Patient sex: F
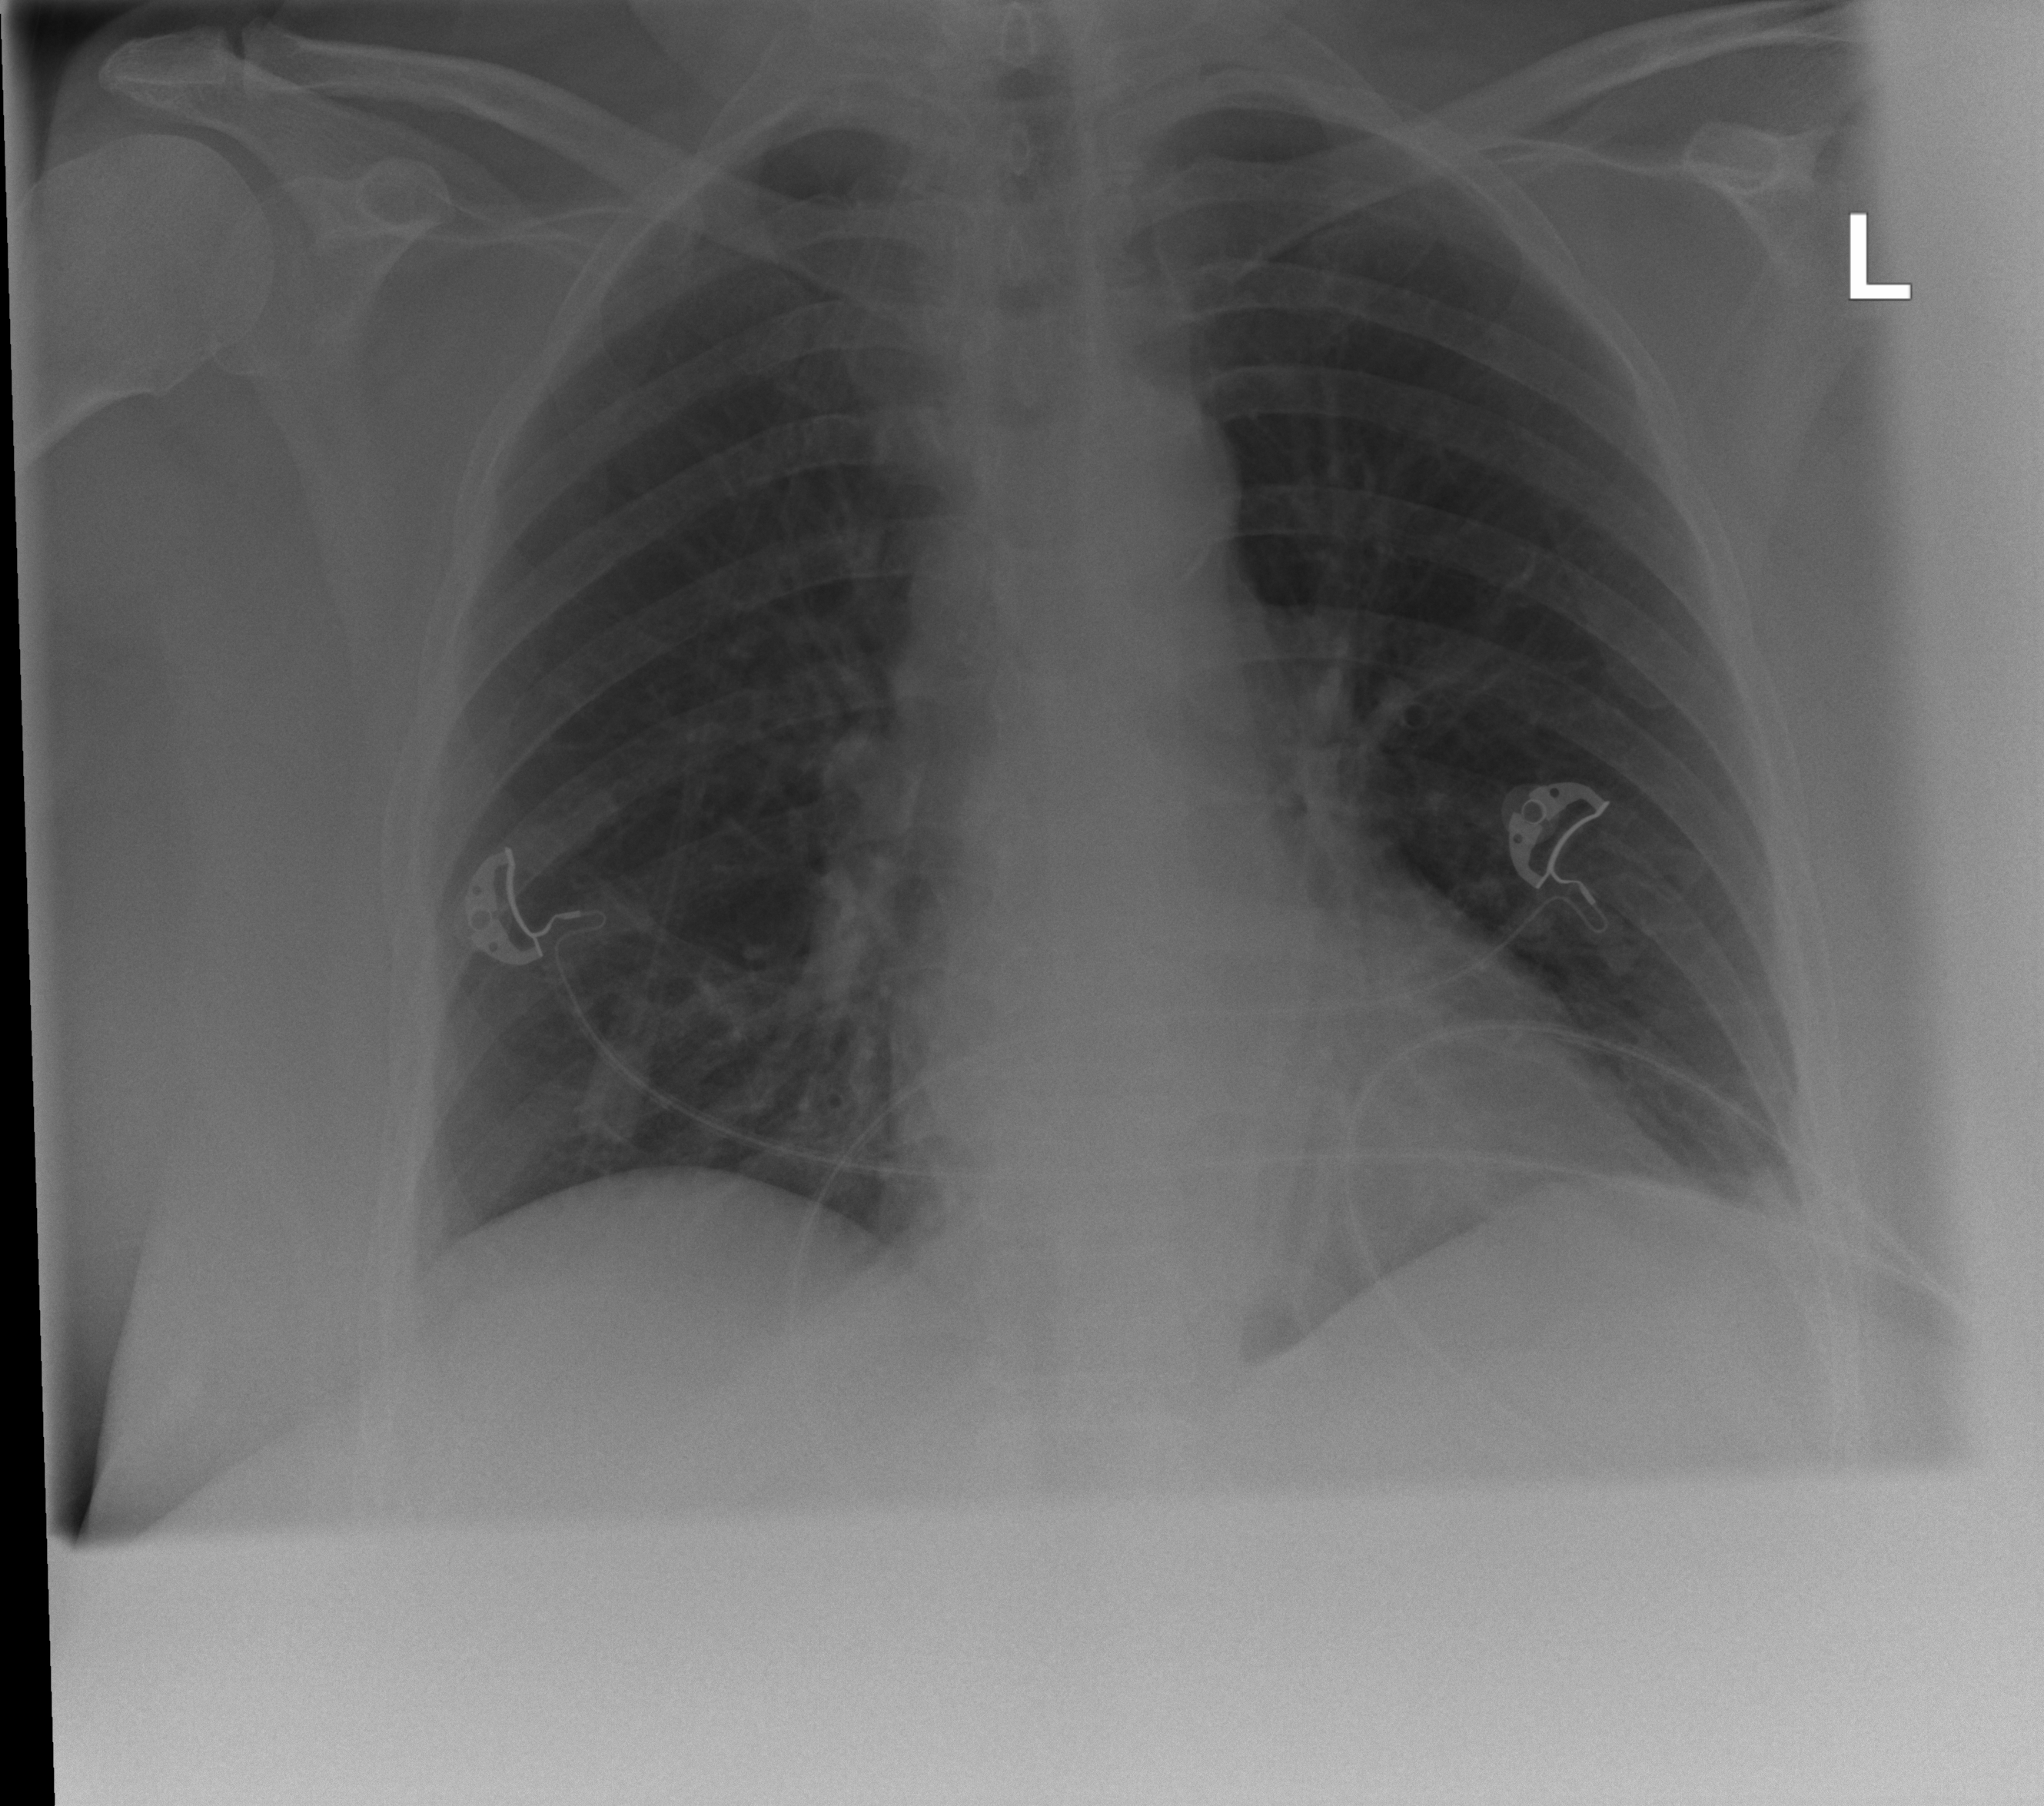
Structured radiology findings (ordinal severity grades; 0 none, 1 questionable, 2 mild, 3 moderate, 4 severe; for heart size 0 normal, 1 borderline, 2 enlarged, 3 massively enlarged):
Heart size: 1
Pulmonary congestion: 0
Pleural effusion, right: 0
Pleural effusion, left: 1
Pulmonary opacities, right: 0
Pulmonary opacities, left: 0
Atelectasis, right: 0
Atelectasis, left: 2